Interaction volume radius: 10 \u00c5
Interaction volume height: 25 \u00c5
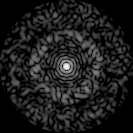
Disorder parameter: 0.853